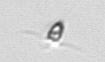
Label: Pyramimonas